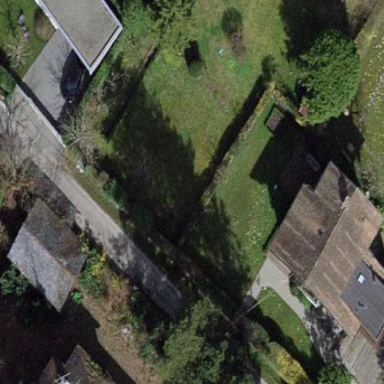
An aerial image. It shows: Garden surrounded by fence.